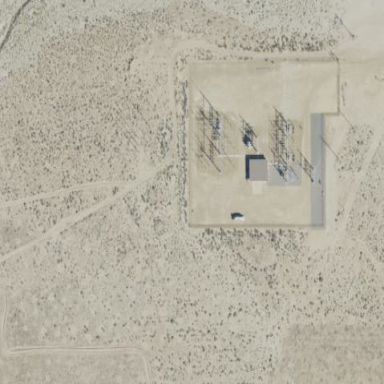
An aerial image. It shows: Outdoor distribution substation protected by fence.